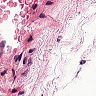
Metastatic tissue present: no